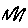
Label: zigzag